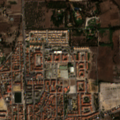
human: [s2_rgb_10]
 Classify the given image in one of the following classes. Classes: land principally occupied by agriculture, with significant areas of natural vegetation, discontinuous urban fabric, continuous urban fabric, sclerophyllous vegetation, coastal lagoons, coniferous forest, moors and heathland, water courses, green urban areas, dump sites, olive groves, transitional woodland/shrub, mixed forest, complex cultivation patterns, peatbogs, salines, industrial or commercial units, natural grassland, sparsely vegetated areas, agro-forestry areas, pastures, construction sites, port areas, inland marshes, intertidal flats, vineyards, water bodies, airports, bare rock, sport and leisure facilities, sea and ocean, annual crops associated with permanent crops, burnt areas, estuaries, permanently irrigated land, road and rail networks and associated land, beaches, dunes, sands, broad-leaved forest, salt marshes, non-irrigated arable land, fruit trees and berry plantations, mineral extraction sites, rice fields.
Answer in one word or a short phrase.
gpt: continuous urban fabric, discontinuous urban fabric, pastures, complex cultivation patterns